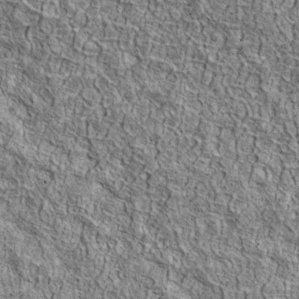
Label: non_frost